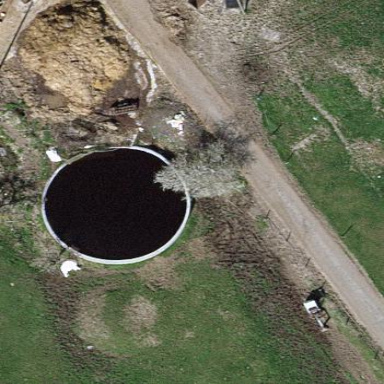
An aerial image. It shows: Storage tank building.